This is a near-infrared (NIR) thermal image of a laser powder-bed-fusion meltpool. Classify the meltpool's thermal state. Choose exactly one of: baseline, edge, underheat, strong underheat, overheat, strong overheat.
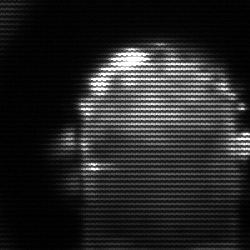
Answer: baseline